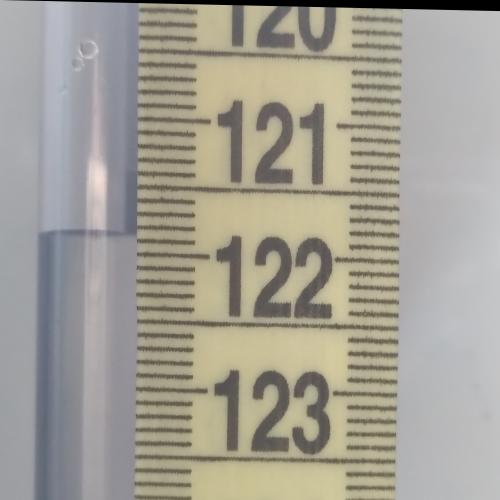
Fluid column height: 121.9 cm